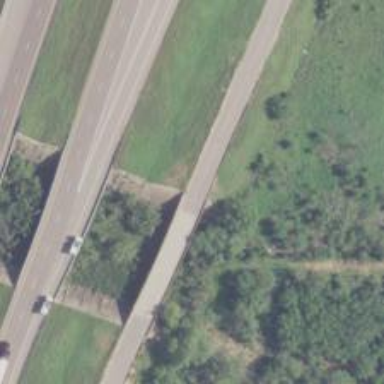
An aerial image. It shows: Tertiary road with bridge.